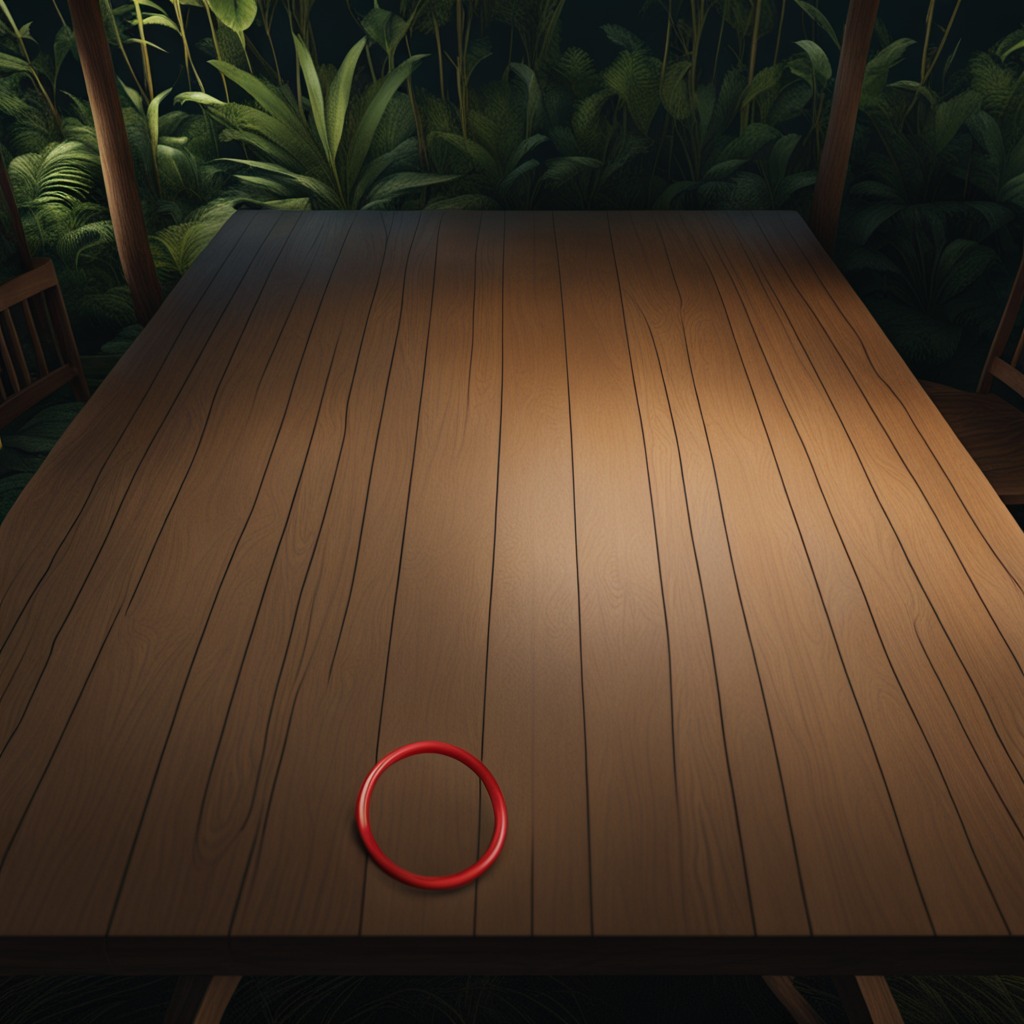
A rubber O-ring is lying on the wooden table.